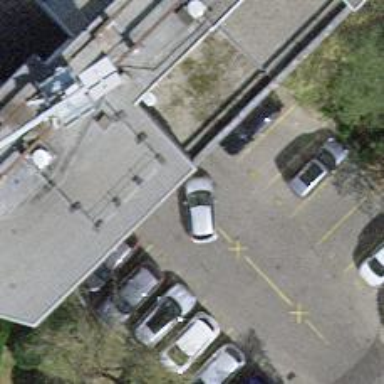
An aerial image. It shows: Parking aisle designated as service road.